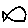
Label: fish